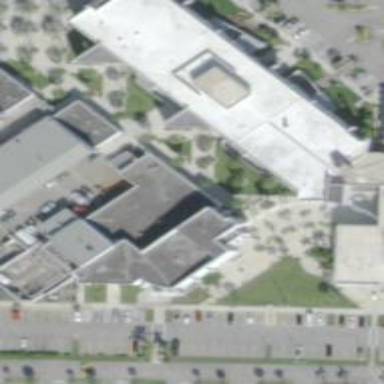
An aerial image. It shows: College building.